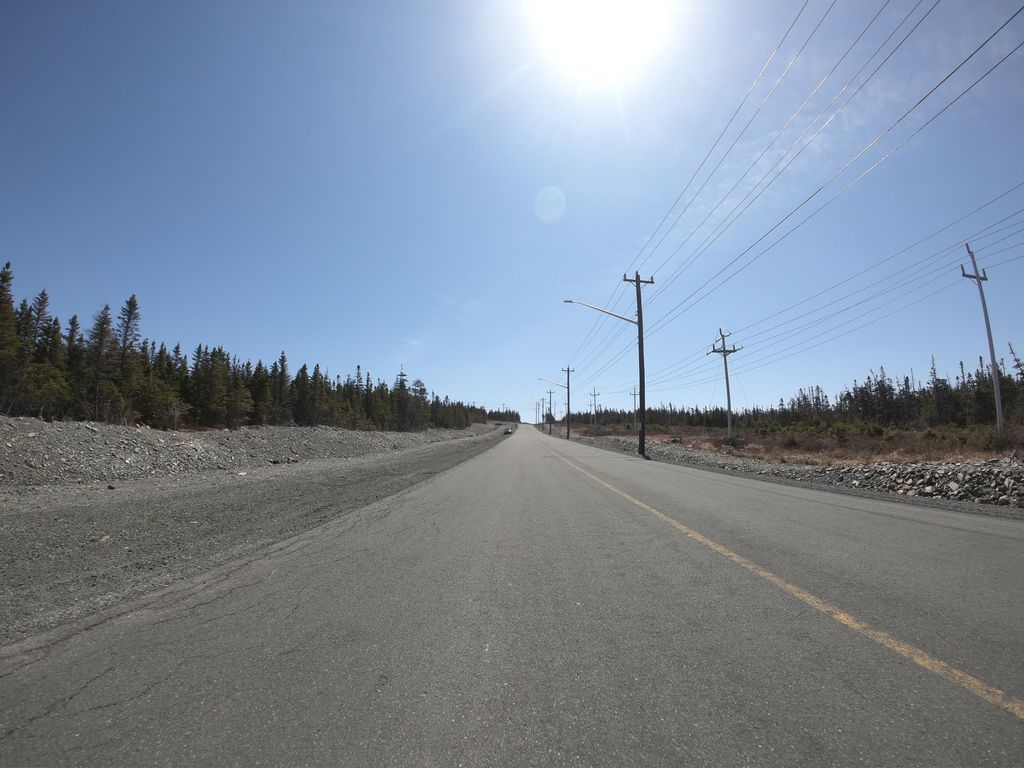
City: st_johns